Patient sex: F
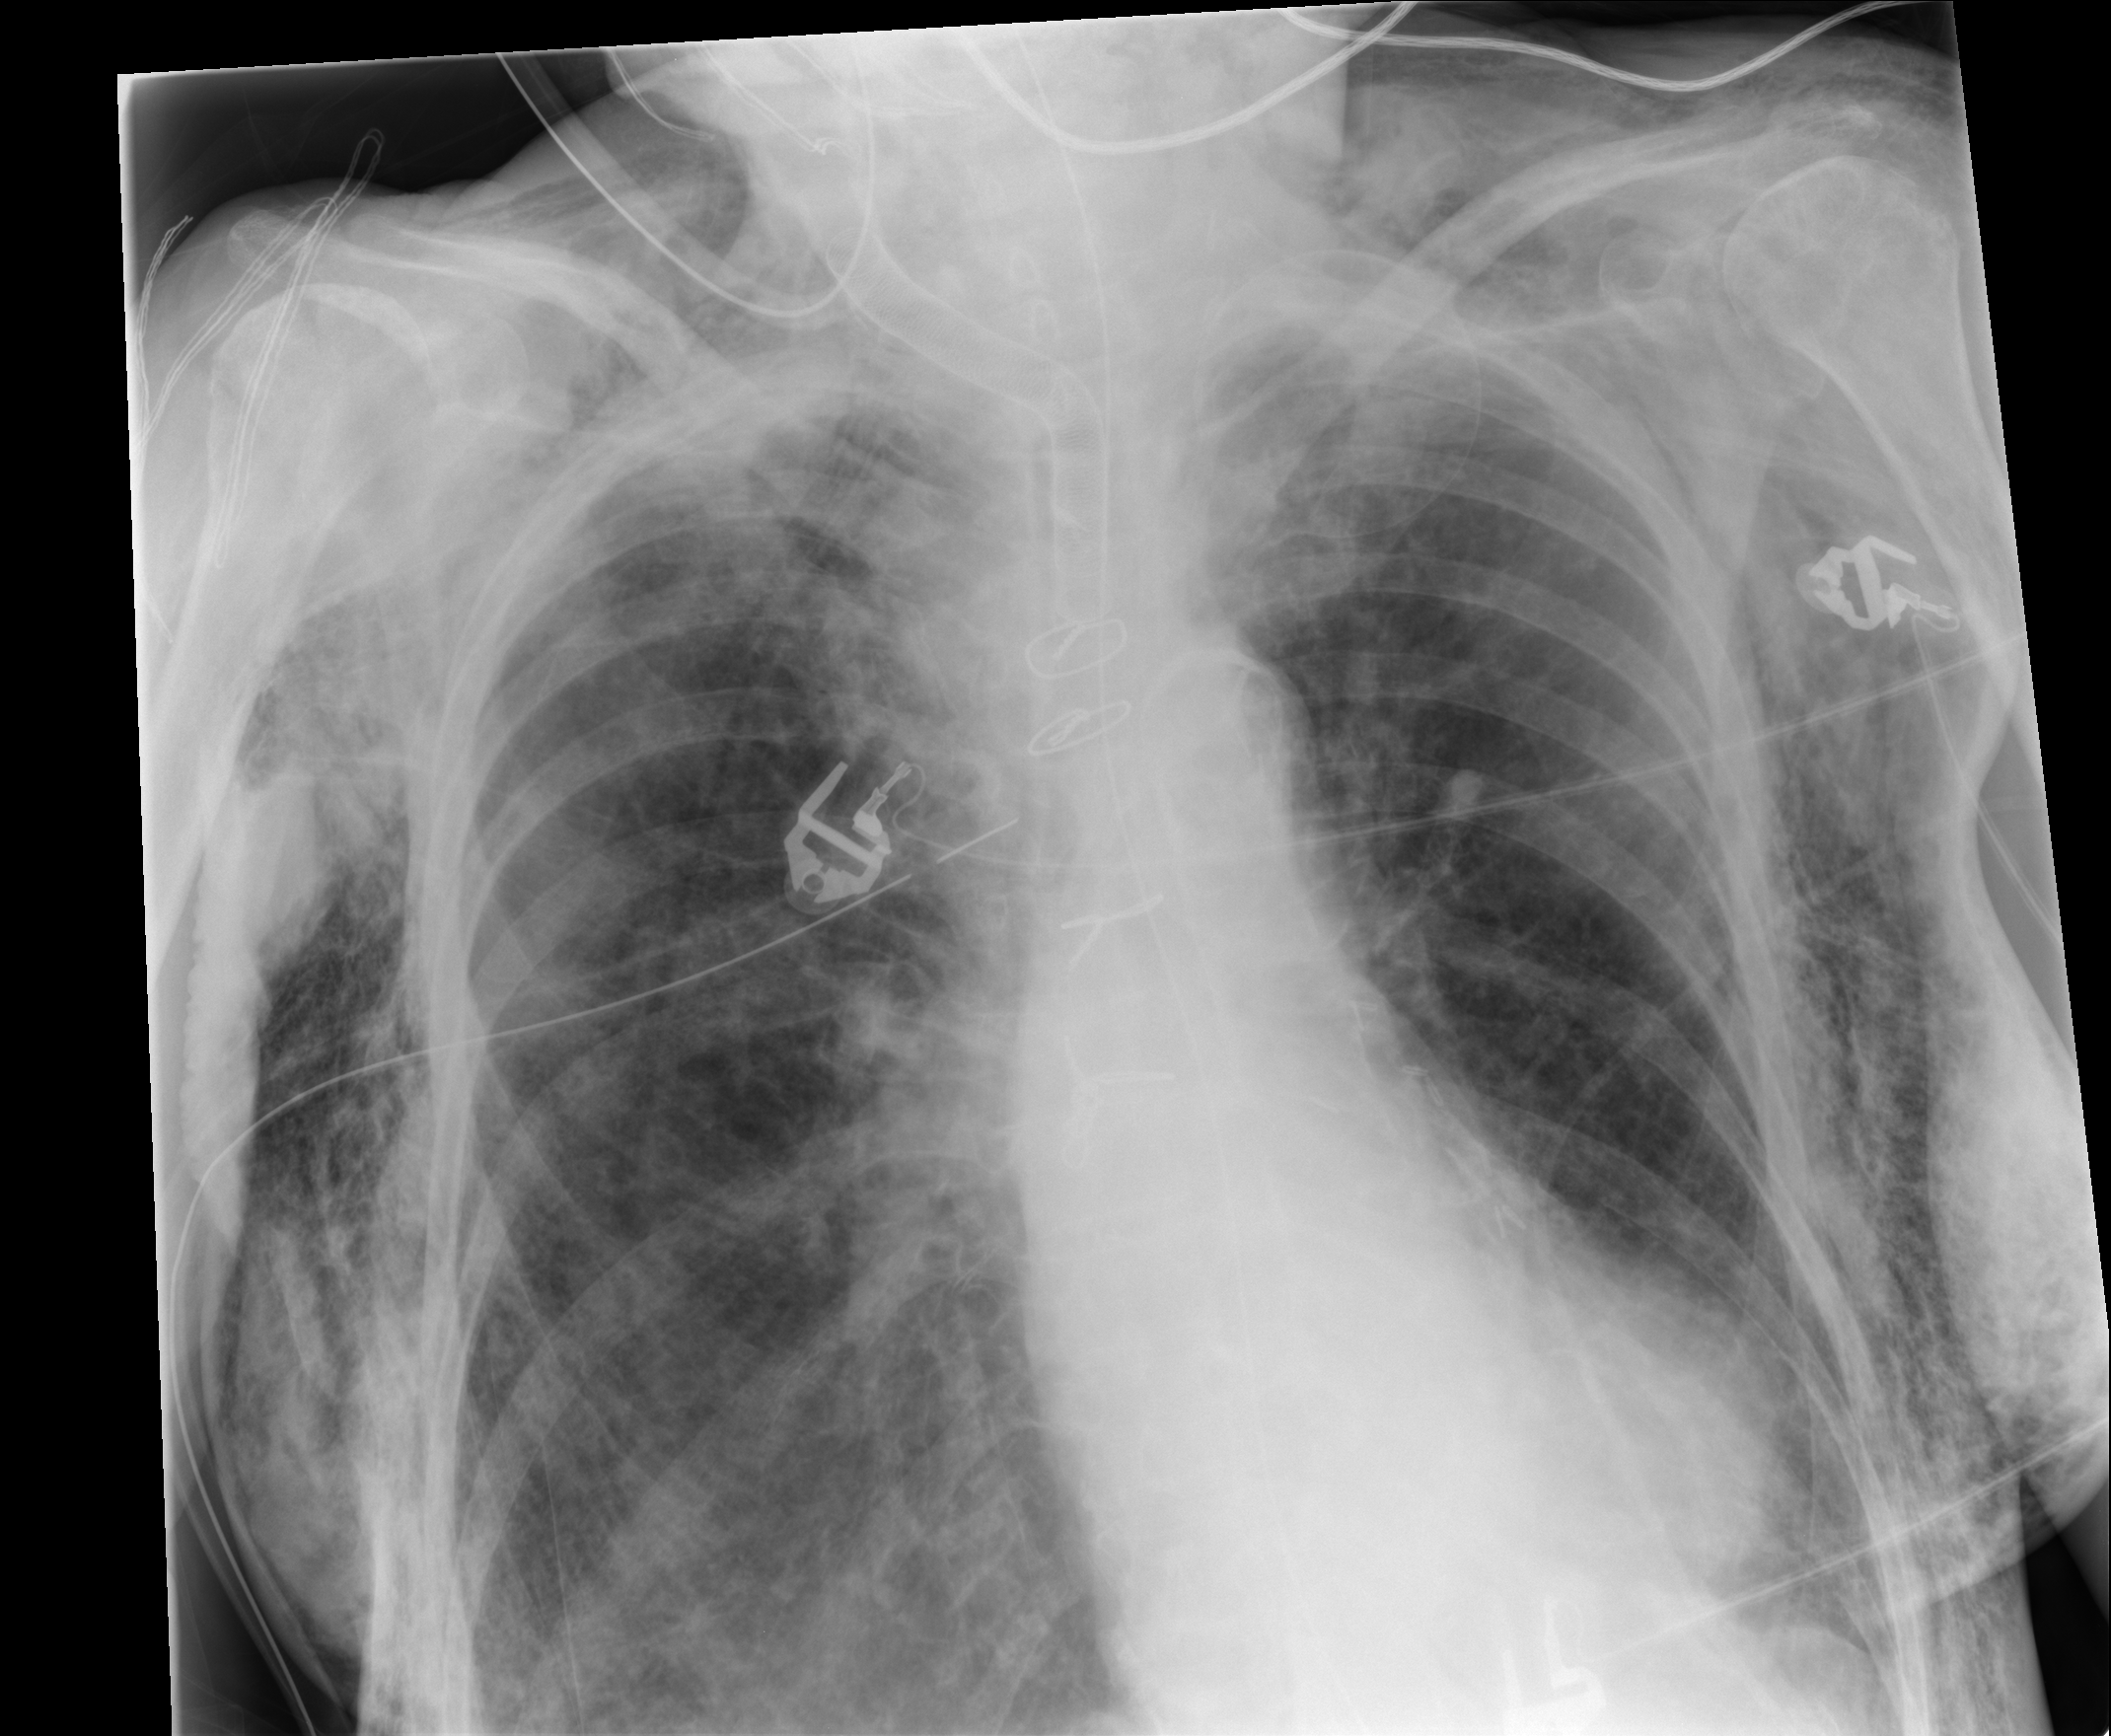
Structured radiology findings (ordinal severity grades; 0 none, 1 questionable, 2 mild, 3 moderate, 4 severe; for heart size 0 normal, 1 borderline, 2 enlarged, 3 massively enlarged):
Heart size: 0
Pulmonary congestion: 1
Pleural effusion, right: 0
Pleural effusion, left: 0
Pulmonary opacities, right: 1
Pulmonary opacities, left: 0
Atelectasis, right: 1
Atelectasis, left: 1